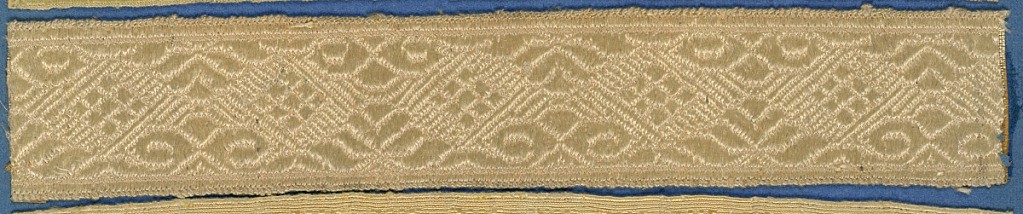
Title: Trimming
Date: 19th century
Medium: silk Technique: woven
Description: Pink trimming fragment in a design of ornamented lozenges with scrolls and leaf forms.